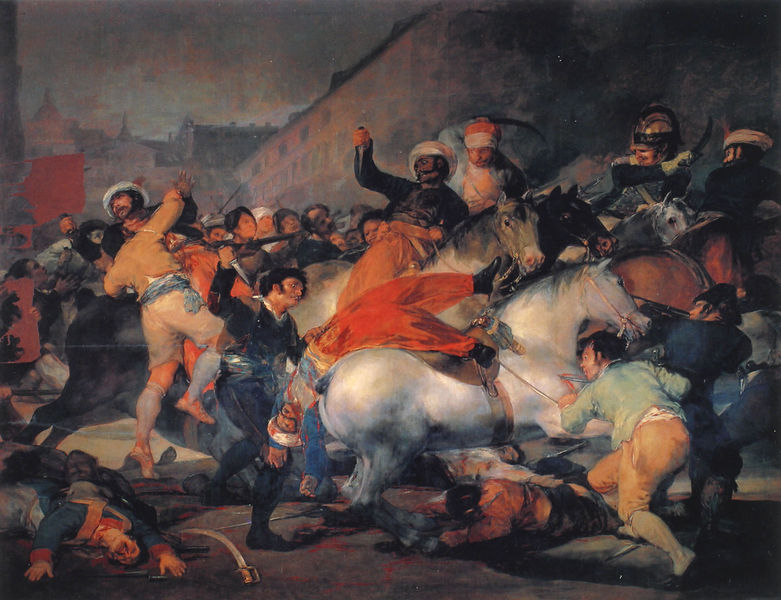
Titel: 2. Mai 1808
Künstler: Francisco de Goya
Institution: Madrid, Museo del Prado
Schlagwörter: dunkel, kampf, gelb, menschen, stadt, bunt, männer, rot, tod, tot, häuser, pferd, pferde, reiter, fahne, mauer, weis, gewalt, krieg, schlacht, soldaten, kopftuch, blut, revolution, schwert, schwerter, säbel, waffen, tote, helm, schimmel, töten, räuber, turban, osmanisch, türken, gemälde delacroix